Field crop: maize
Growth stage: 2
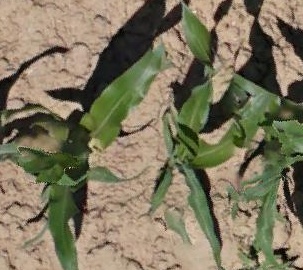
Species: maize